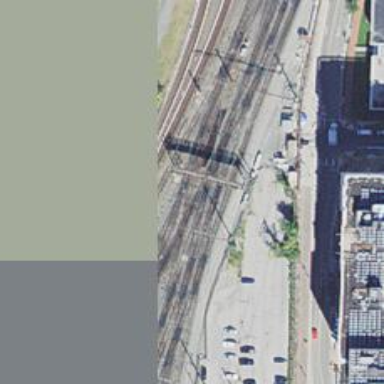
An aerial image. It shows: Railway track with contact lines for electrification.